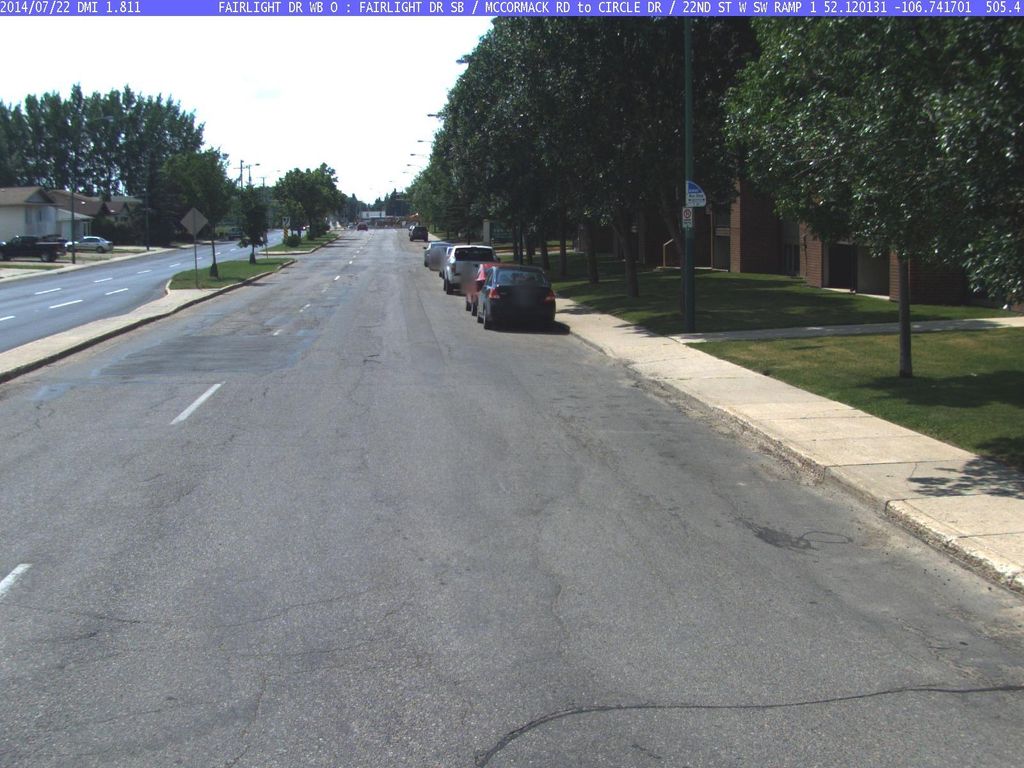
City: saskatoon